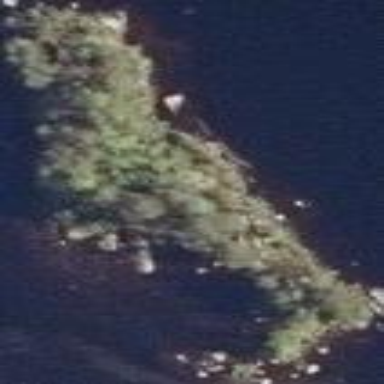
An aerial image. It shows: Islet surrounded by woodland.